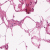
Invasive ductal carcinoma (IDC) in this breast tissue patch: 0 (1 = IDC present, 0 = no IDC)